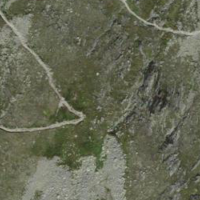
EUNIS habitat code: 31
Species observed at this site:
Jacobaea incana
Montifringilla nivalis
Achillea nana
Aquila chrysaetos